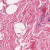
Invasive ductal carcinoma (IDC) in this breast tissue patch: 0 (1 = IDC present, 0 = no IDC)